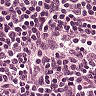
Metastatic tissue present: no